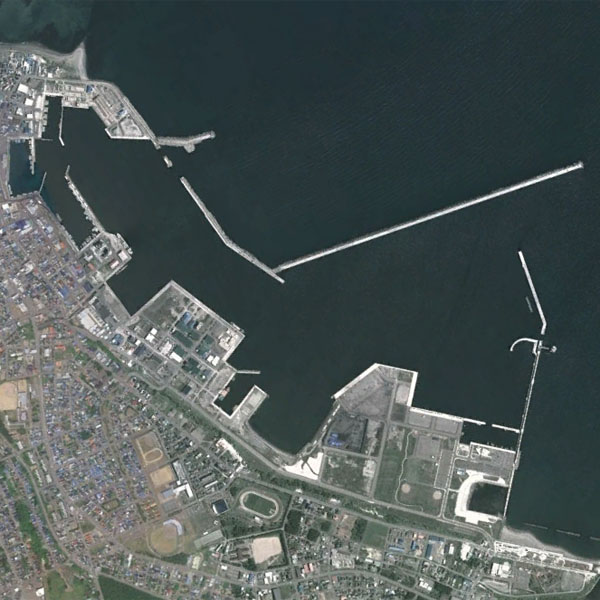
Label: Port